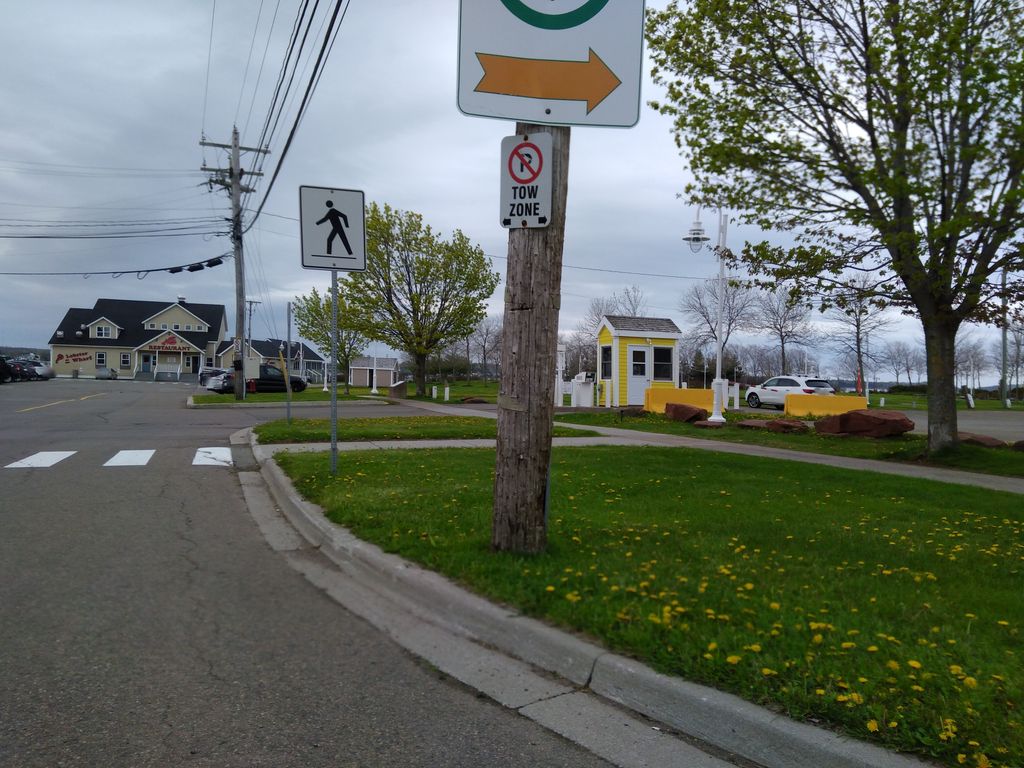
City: charlottetown